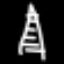
Label: The Eiffel Tower